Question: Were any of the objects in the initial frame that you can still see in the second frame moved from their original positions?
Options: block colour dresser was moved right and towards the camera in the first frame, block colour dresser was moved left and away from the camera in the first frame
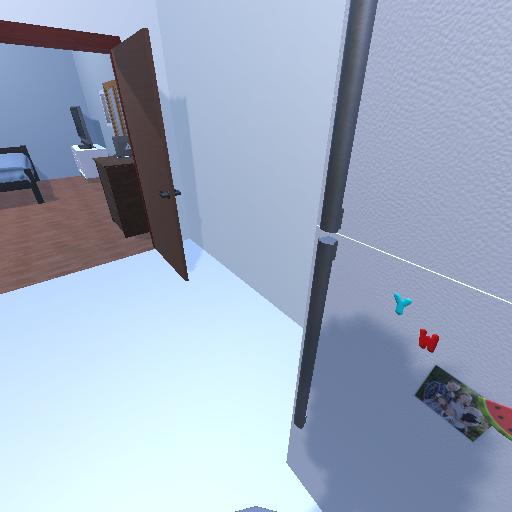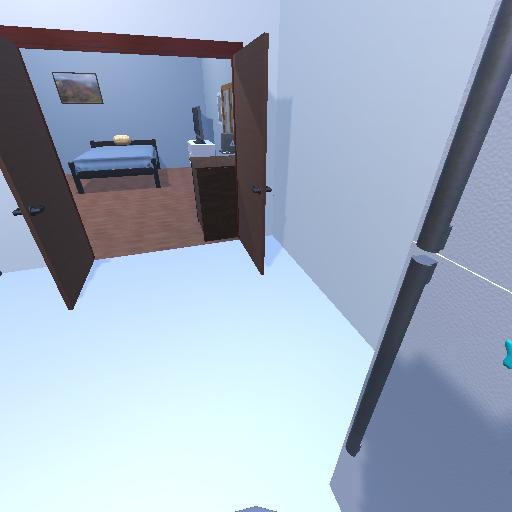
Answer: block colour dresser was moved right and towards the camera in the first frame